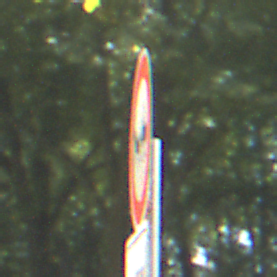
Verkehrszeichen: VerbotGespannfuhrwerke
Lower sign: ZeitangabenMitBeschraenkungAufWochentage1
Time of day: Midday
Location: Outdoor (RoadRail)
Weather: Clear
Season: NotSpecified
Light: Natural